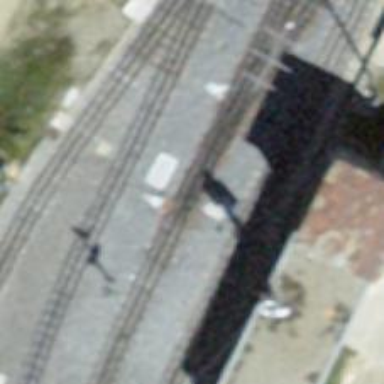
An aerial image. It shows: Railway switch with turnout to the right.